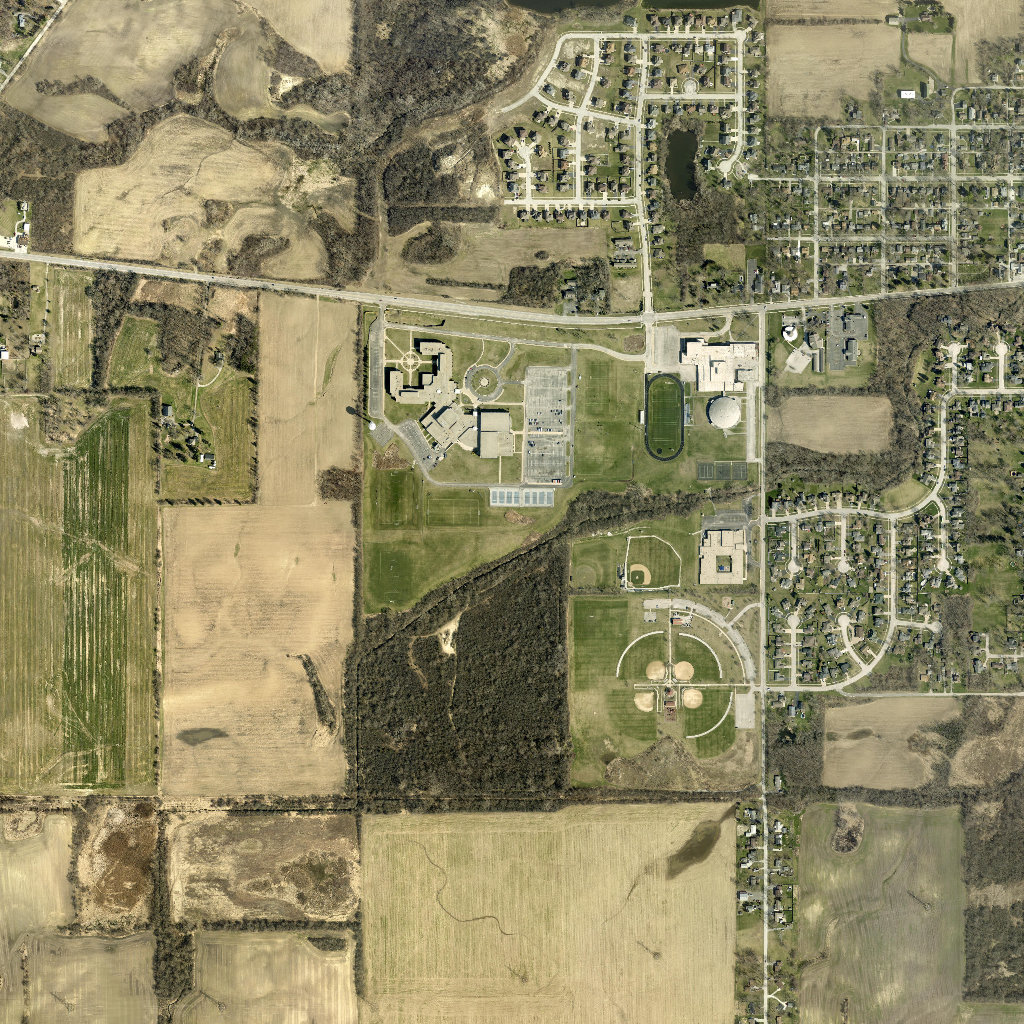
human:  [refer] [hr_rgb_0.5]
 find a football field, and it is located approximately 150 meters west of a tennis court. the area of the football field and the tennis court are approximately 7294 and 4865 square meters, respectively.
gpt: <box>[[37, 46, 40, 51, 0]]</box>